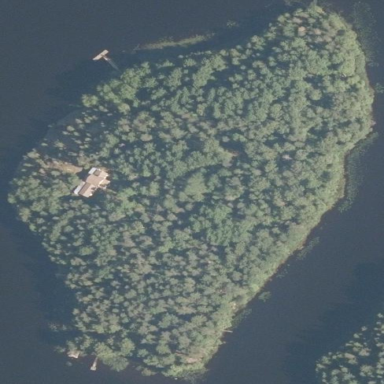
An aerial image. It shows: Islet.